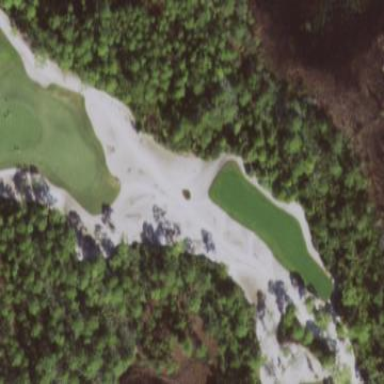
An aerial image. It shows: Golf bunker filled with natural sand.